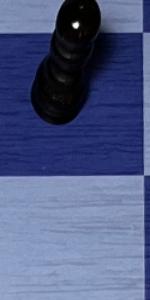
Label: Empty